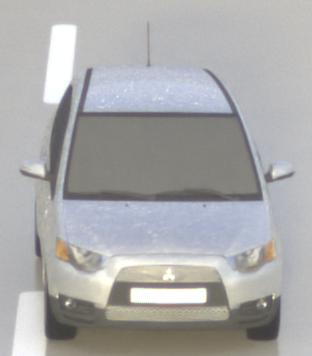
Make: Mitsubishi
Model: Colt 1.1
Detailed model: Colt (VI)
Model produced from: 2008/11
Model produced until: 2010/10
Doors: 3
Color: white
Road condition: wet road
Daytime: morning or afternoon
Contrast: medium contrast